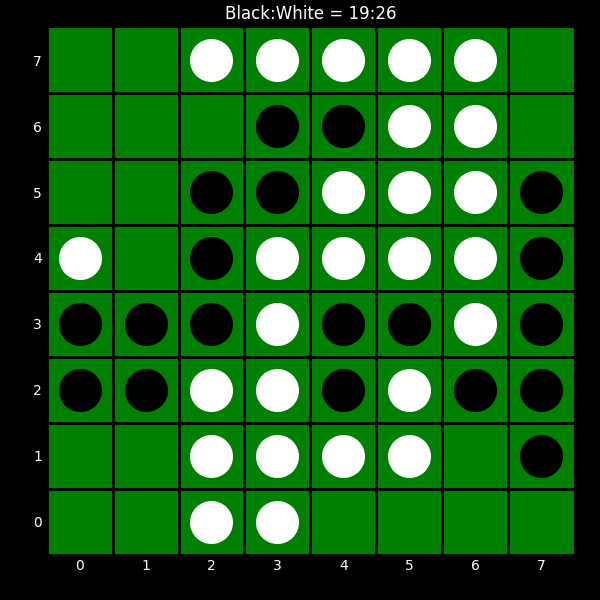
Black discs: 19
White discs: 26